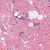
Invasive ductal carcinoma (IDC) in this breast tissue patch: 1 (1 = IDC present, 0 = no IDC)